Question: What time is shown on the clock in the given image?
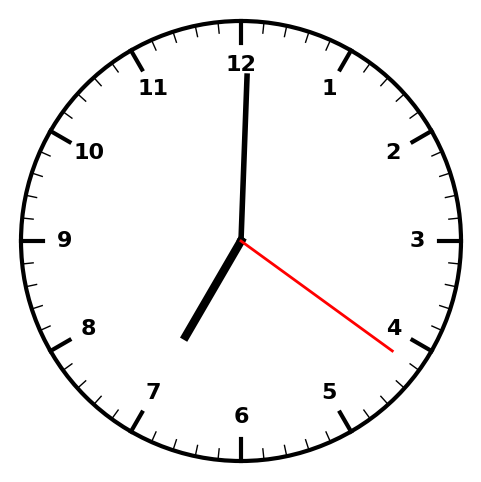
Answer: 07:00:21